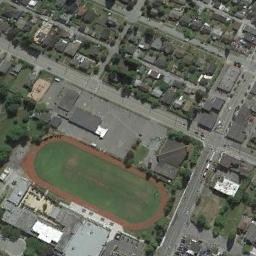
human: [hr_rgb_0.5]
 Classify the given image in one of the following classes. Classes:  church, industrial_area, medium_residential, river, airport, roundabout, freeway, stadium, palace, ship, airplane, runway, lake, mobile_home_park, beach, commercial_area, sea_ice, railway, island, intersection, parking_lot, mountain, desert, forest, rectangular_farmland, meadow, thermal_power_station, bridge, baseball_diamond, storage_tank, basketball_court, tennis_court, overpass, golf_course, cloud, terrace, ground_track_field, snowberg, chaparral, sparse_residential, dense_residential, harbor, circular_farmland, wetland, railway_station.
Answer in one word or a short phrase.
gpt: ground_track_field